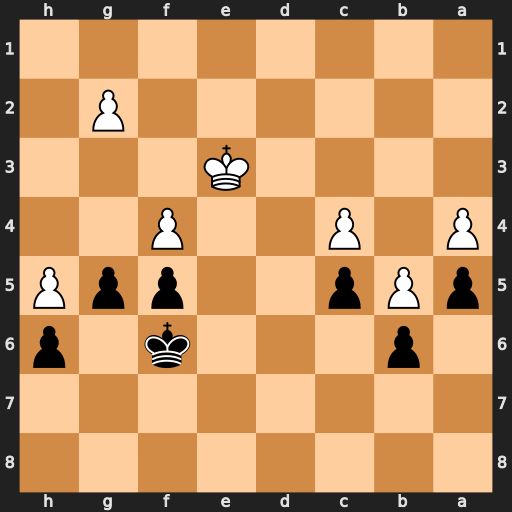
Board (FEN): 8/8/1p3k1p/pPp2ppP/P1P2P2/4K3/6P1/8
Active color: b
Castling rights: -
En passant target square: -
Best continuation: gxf4+ Kxf4 Ke6